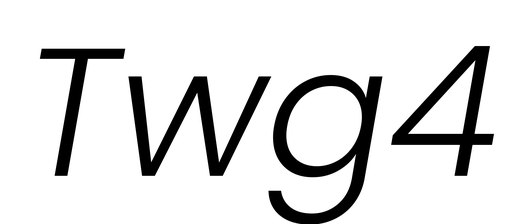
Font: Poppins-LightItalic